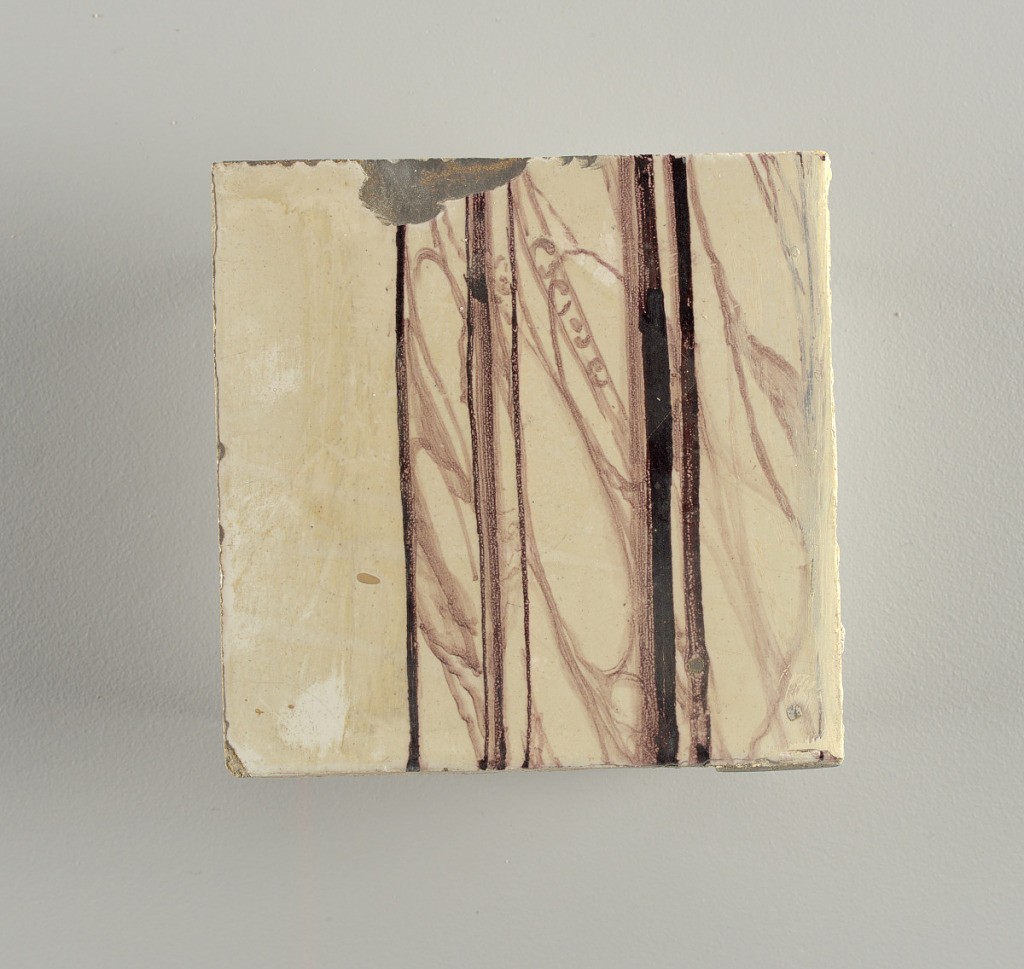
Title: Wall facing
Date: ca. 1725
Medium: tin-glazed earthenware, underglaze
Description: Running design for a frieze or a dado, composed of scrolls of foliage and strapwork, and four repeating motifs--a seated woman in a small upright oval medallion, a putto seated on a rocailled base, and strapwork in axial pattern.  The various panels, A to F, show various repeats of the same design, all being five tiles high and a varying number of tiles wide.